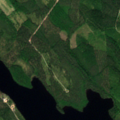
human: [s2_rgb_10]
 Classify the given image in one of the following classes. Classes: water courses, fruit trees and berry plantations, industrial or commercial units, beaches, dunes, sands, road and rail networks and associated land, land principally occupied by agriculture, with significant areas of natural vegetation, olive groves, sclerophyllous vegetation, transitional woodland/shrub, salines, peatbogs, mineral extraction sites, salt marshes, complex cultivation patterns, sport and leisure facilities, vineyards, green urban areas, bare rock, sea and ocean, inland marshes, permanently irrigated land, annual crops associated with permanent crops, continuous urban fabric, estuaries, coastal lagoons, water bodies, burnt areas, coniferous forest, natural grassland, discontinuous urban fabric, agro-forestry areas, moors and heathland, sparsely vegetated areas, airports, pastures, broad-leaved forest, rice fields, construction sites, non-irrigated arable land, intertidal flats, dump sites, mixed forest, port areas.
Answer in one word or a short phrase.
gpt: coniferous forest, mixed forest, transitional woodland/shrub, water bodies